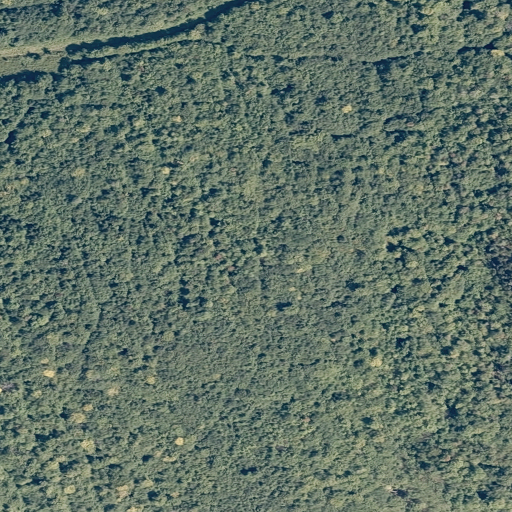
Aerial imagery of mountain in Maine named Howard Hill containing deciduous forest, mixed forest, and evergreen forest